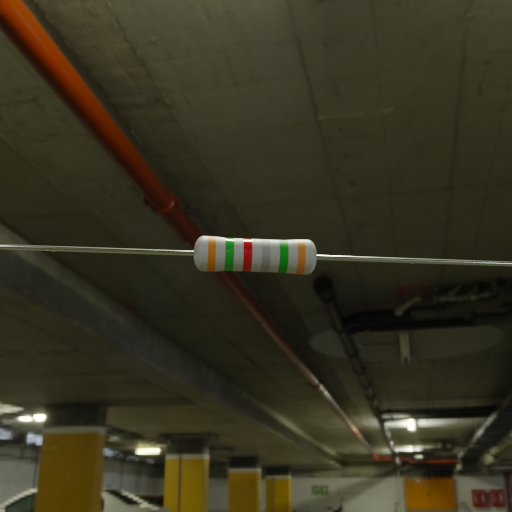
Resistor colour bands (in order): orange, green, red, silver, green, orange